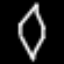
Label: diamond